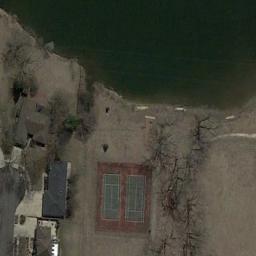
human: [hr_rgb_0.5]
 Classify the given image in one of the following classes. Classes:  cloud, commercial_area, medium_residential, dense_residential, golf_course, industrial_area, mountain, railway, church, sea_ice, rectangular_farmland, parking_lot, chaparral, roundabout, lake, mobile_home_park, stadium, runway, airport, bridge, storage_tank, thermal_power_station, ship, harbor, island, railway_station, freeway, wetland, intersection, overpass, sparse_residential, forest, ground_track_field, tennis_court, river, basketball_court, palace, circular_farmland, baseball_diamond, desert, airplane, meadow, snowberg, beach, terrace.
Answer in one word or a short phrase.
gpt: tennis_court